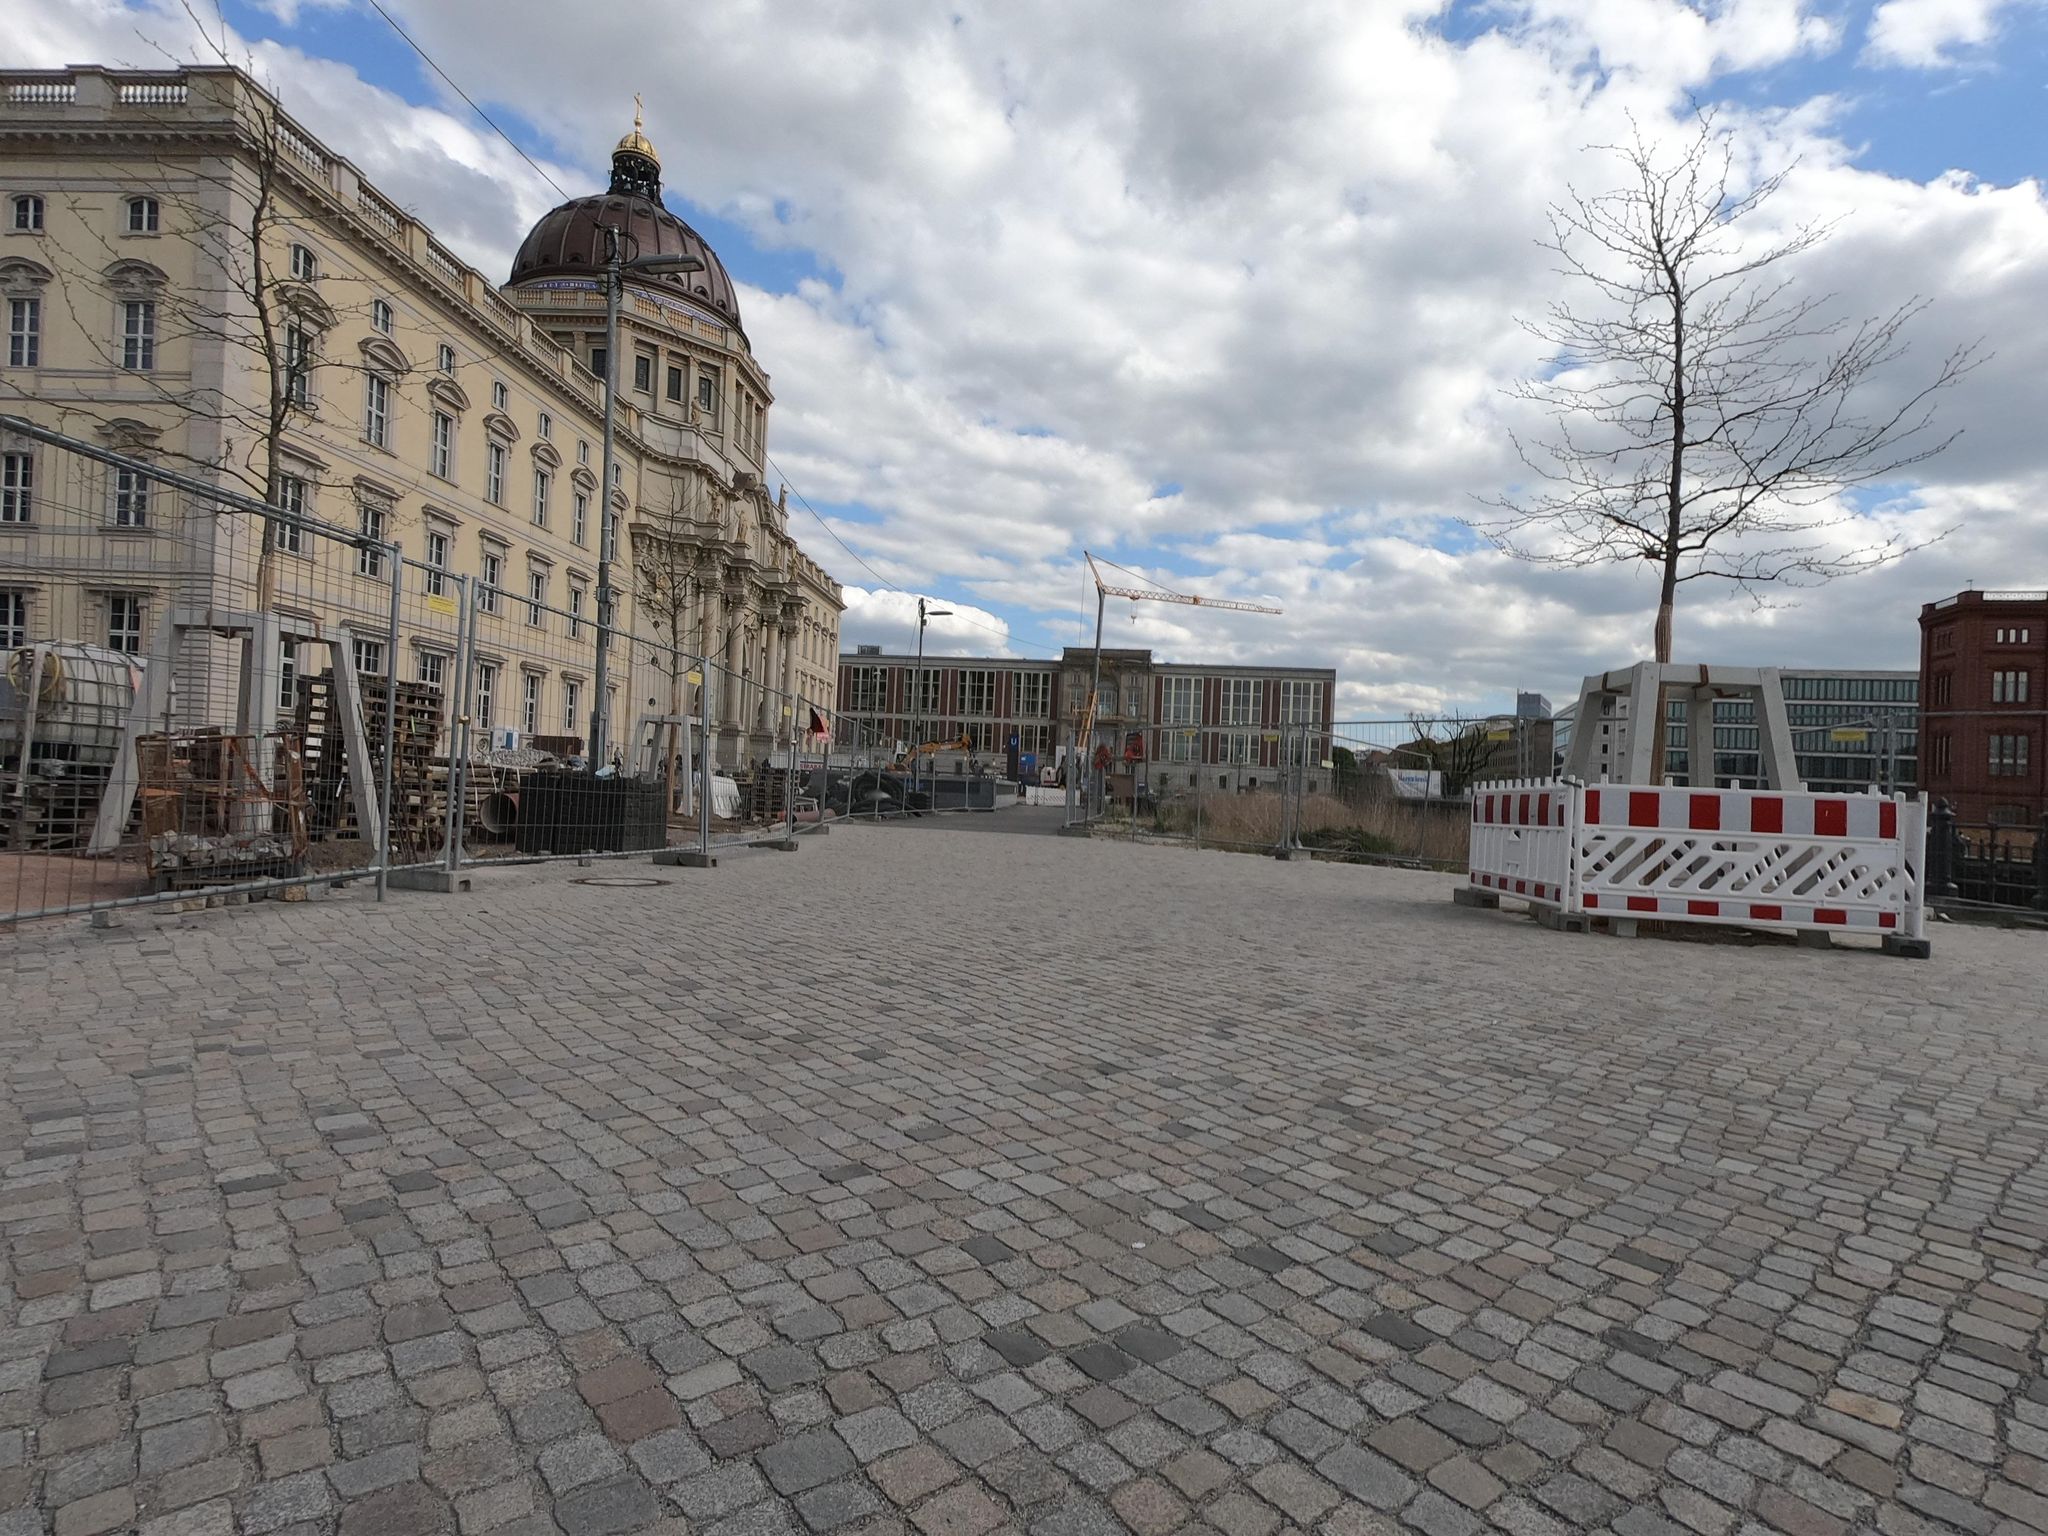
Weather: cloudy
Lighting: day
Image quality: good
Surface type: walking surface
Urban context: urban centre
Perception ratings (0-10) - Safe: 6.39, Lively: 7.32, Beautiful: 4.59, Boring: 3.39, Depressing: 4.56, Wealthy: 9.37